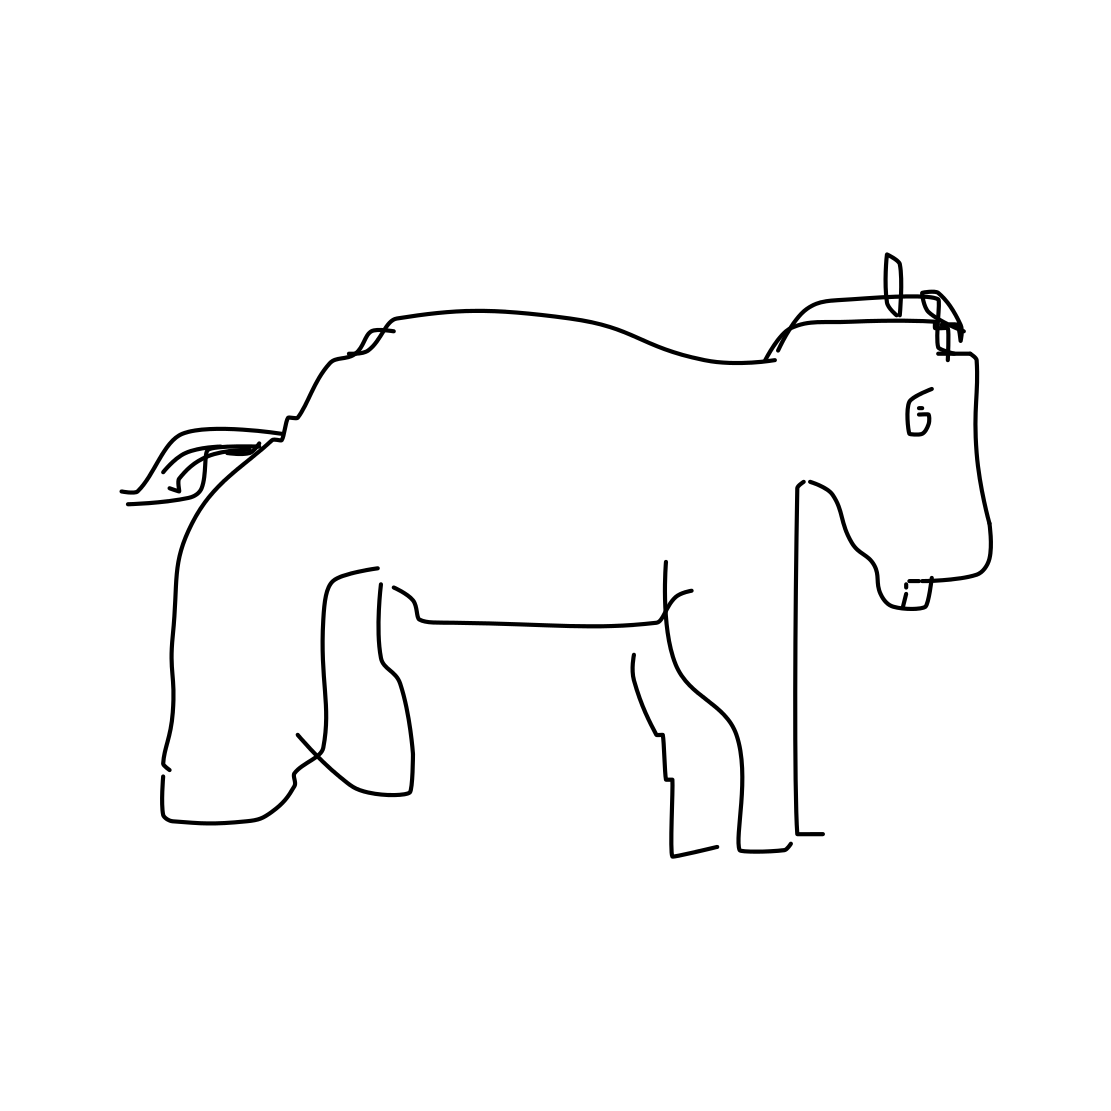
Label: bear (animal)